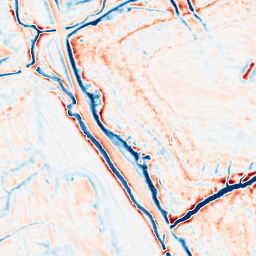
Category: edge_preserving
Decomposition family: bilateral
Decomposition parameters: d: 15
sigma_color: 100
sigma_space: 50
Upsampling method: cubic_mitchell
Upsampling parameters: scale: 4
Upsampling scale: 4